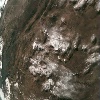
Label: land